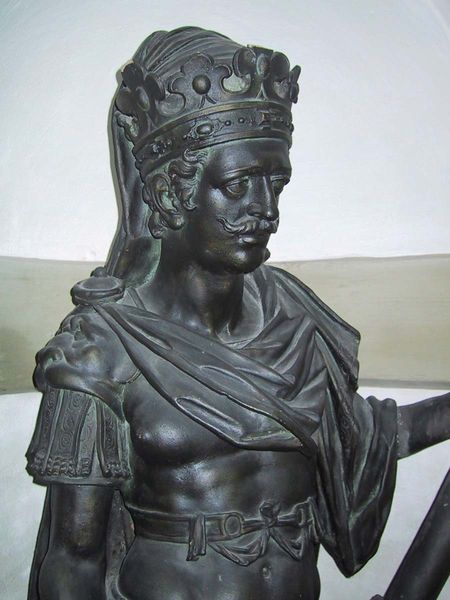
Titel: Männliche Terrakottafigur mit antikisierender Rüstung und Krone aus der Ahnenreihe des Hauses Habsburg
Künstler: Hans Reichle
Standort: Brixen, Bischöfliche Residenz (EU - I - Südtirol)
Schlagwörter: mann, nackt, umhang, braun, brust, grau, haar, mund, nase, ohr, schwarz, gürtel, tuch, bart, schnurrbart, arm, arme, augen, band, figur, gewand, haare, mantel, krone, locken, reiter, skulptur, kaiser, könig, lanze, schnurbart, detail, muskeln, metall, bronze, plastik, bauchnabel, schnauzer, foto, eisen, panzer, uniform, soldat, rüstung, römer, brustpanzer, krieger, guss, tunika, stahl, bronzeplastik, statur, tunica, fibel, fiebel, museal, #haare, fogur